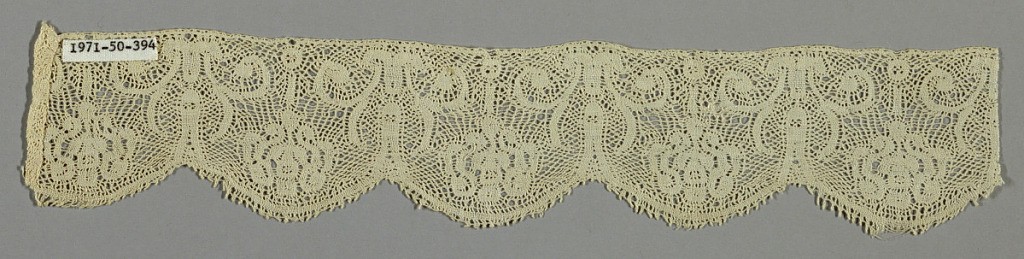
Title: Edge
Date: late 17th century
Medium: linen Technique: bobbin lace (Valenciennes ground)
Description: Band with scalloped edge and symetrical plants.